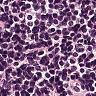
Metastatic tissue present: no